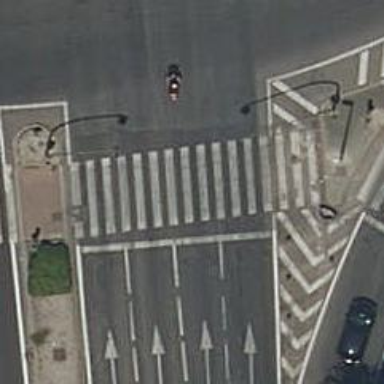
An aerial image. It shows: Road crossing with traffic signals.